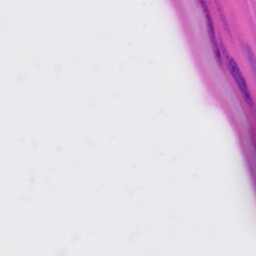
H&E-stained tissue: Skin